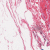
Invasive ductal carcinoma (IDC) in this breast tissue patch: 0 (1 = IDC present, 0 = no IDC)